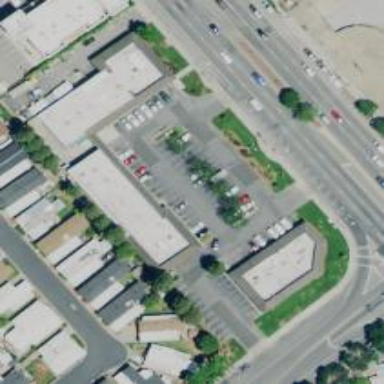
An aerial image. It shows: Pharmacy providing healthcare services.